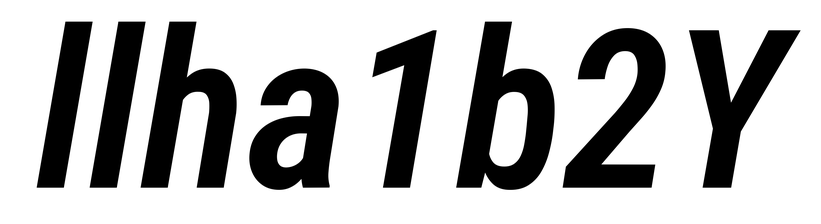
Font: Roboto-Italic_Condensed_SemiBold_Italic